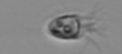
Label: Balanion